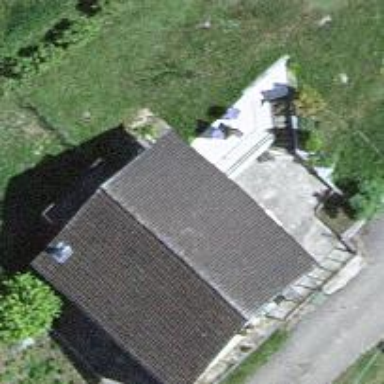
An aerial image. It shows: Simple house.